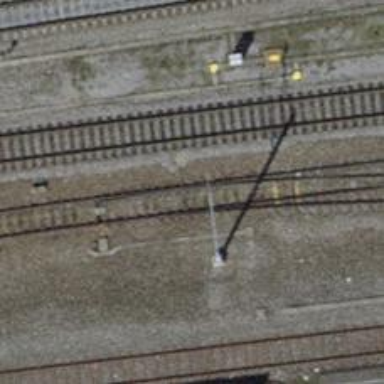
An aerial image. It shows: Siding railway track with electrified contact line.